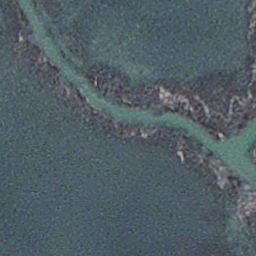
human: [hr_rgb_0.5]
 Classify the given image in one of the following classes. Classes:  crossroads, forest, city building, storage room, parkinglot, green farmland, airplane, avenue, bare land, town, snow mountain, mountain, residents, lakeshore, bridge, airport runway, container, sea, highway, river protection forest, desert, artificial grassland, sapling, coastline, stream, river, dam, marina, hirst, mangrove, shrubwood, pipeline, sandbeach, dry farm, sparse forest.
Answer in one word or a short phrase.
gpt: stream